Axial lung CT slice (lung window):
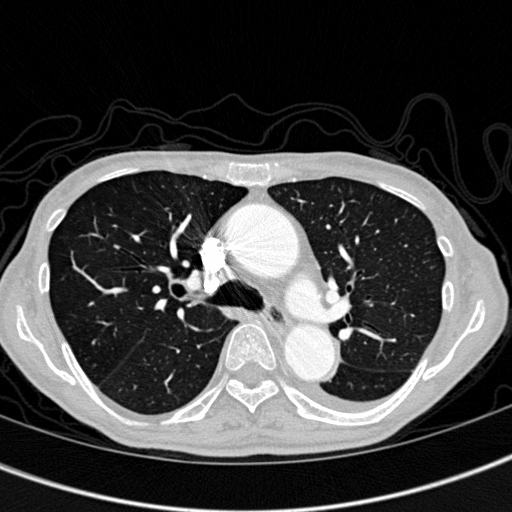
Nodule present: no